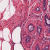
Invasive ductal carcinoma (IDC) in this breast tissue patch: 0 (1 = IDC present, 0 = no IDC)